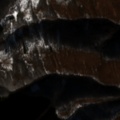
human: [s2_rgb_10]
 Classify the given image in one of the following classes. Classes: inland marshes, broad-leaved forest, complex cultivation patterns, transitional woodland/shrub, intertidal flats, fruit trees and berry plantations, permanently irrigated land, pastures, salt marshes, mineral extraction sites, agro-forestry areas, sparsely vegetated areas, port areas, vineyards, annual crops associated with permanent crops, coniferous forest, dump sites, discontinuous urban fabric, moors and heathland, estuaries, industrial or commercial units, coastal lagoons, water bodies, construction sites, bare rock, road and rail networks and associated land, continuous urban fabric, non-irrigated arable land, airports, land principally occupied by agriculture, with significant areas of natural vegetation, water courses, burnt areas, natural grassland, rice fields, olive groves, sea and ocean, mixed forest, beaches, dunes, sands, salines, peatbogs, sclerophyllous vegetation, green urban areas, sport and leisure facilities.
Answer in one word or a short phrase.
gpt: broad-leaved forest, mixed forest